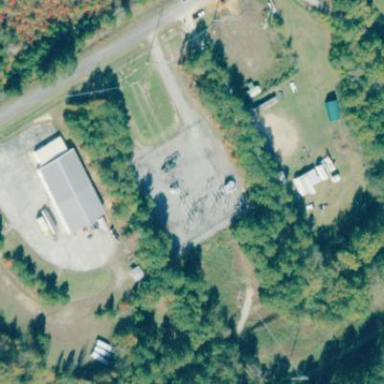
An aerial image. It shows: Distribution level power substation surrounded by fence.